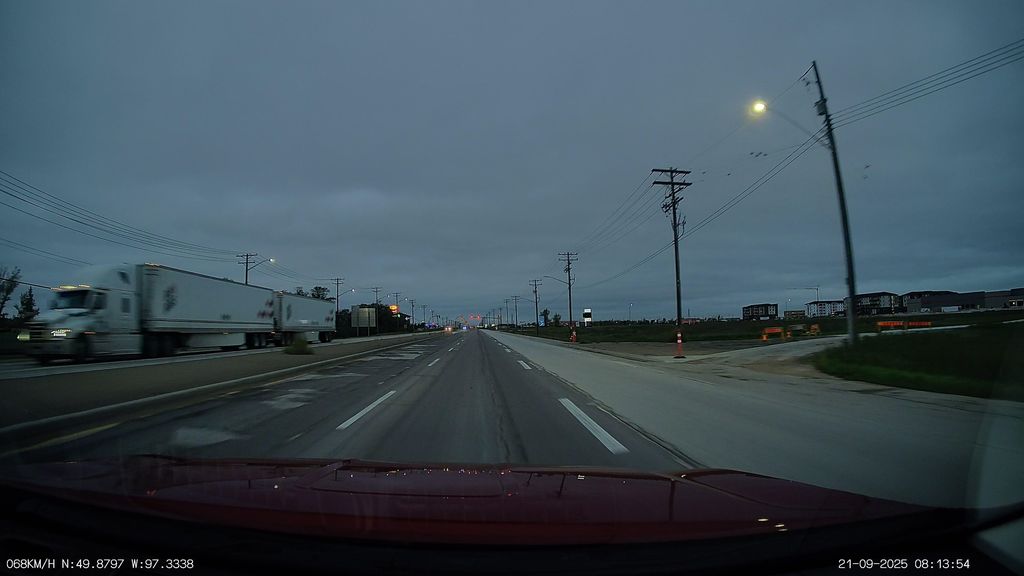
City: winnipeg